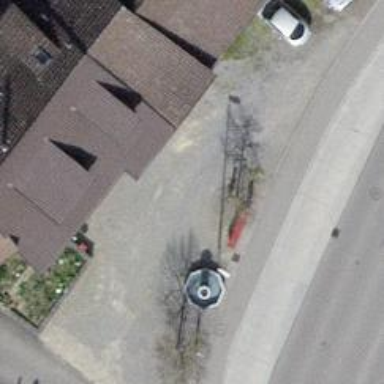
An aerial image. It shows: Drinking fountain.